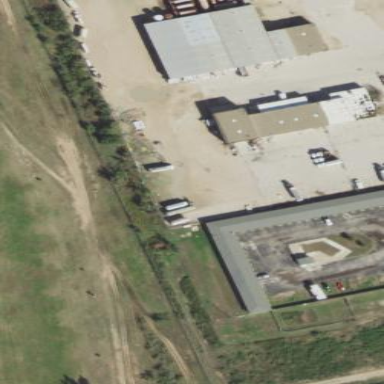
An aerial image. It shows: Building that is motel.